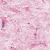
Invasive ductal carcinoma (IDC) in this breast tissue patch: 0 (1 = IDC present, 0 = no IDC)